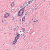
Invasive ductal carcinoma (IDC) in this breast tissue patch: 1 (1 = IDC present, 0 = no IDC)